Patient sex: F
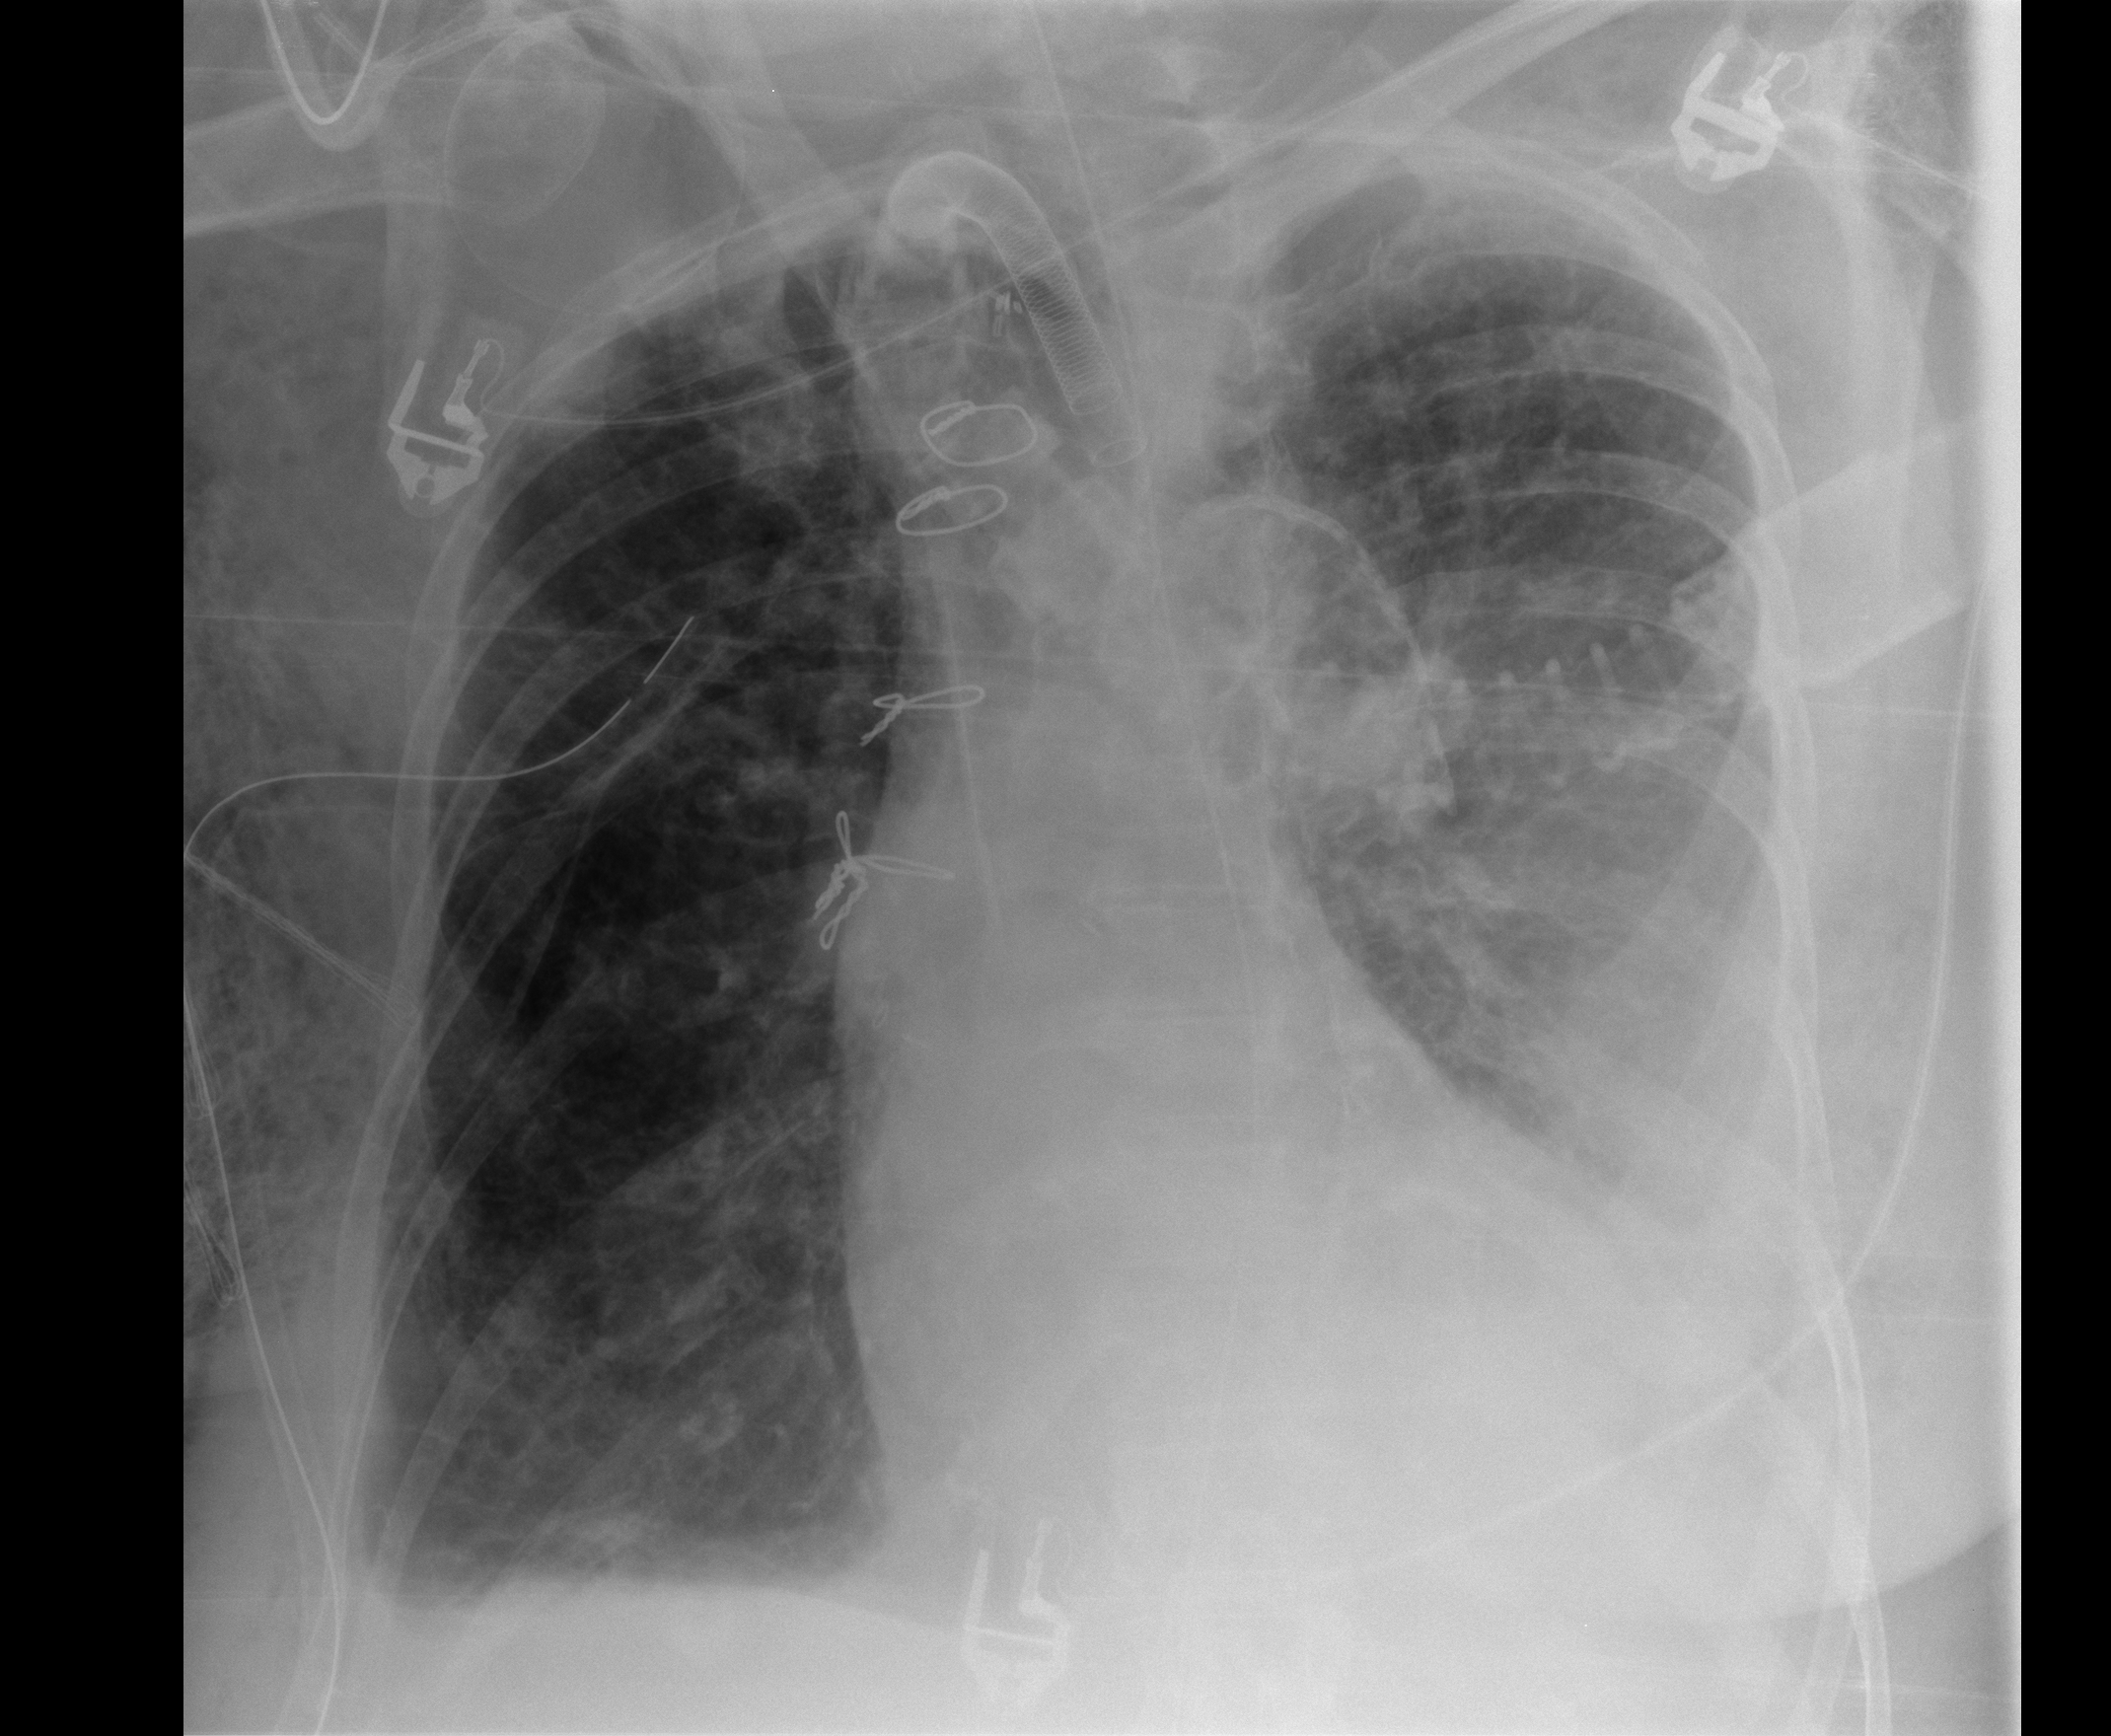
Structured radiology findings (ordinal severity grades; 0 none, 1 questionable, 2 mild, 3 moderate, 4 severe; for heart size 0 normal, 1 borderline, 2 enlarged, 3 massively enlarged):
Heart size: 0
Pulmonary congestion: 2
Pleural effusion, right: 2
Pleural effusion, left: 3
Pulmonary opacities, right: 0
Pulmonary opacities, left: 0
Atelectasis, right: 2
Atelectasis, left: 2